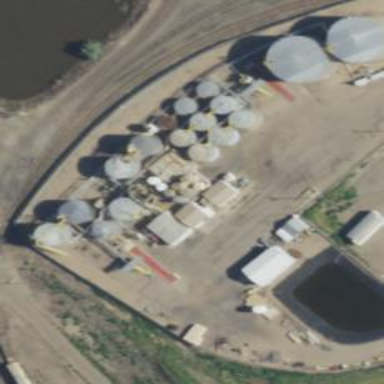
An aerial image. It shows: Storage tank that is man-made.